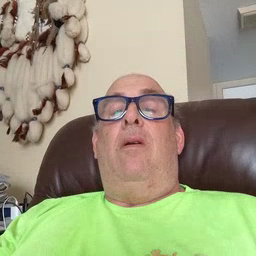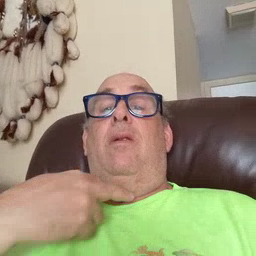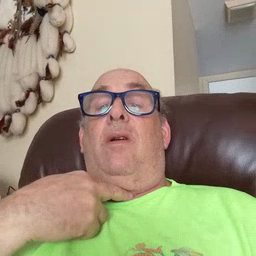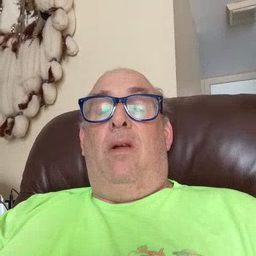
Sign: stuck